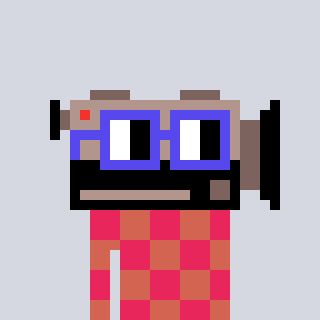
a pixel art character with square blue glasses, a camcorder-shaped head and a peachy-colored body on a cool background